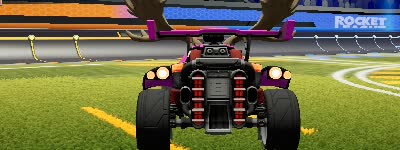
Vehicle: octane